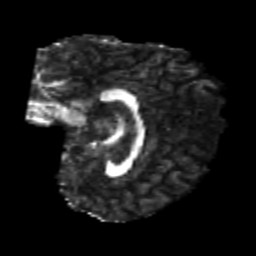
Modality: FA
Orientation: sagittal
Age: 24
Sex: male
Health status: healthy
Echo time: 0.074 s